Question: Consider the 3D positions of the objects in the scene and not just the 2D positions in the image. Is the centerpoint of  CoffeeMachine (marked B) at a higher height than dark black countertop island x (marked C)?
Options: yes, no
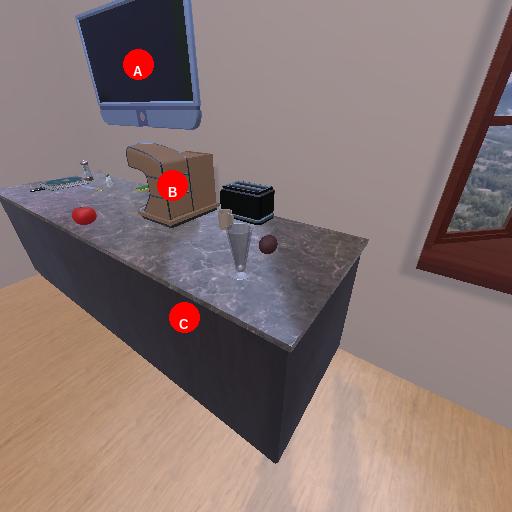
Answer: yes